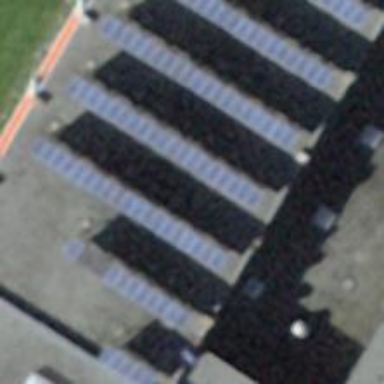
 consisting of solar photovoltaic panels."